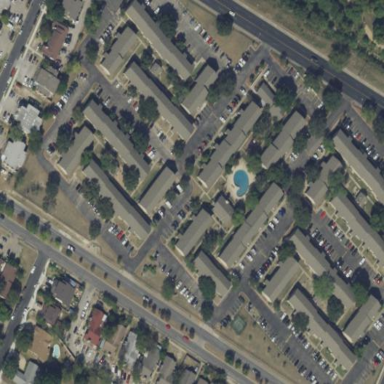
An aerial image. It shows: Residential area with apartments.